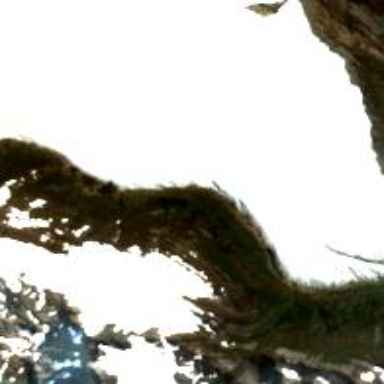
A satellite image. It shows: Icefall glacier.